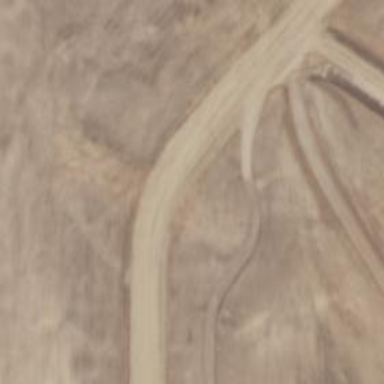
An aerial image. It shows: Raceway road.